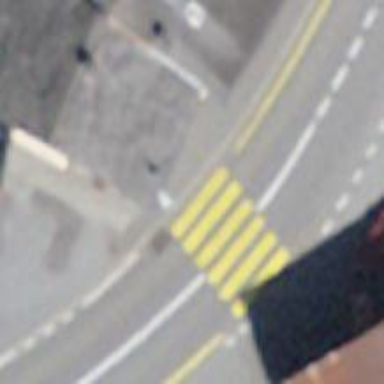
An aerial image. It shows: Uncontrolled zebra crossing on the road.